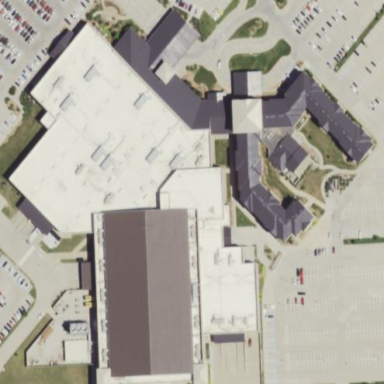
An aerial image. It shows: Building designated as casino.